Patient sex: M
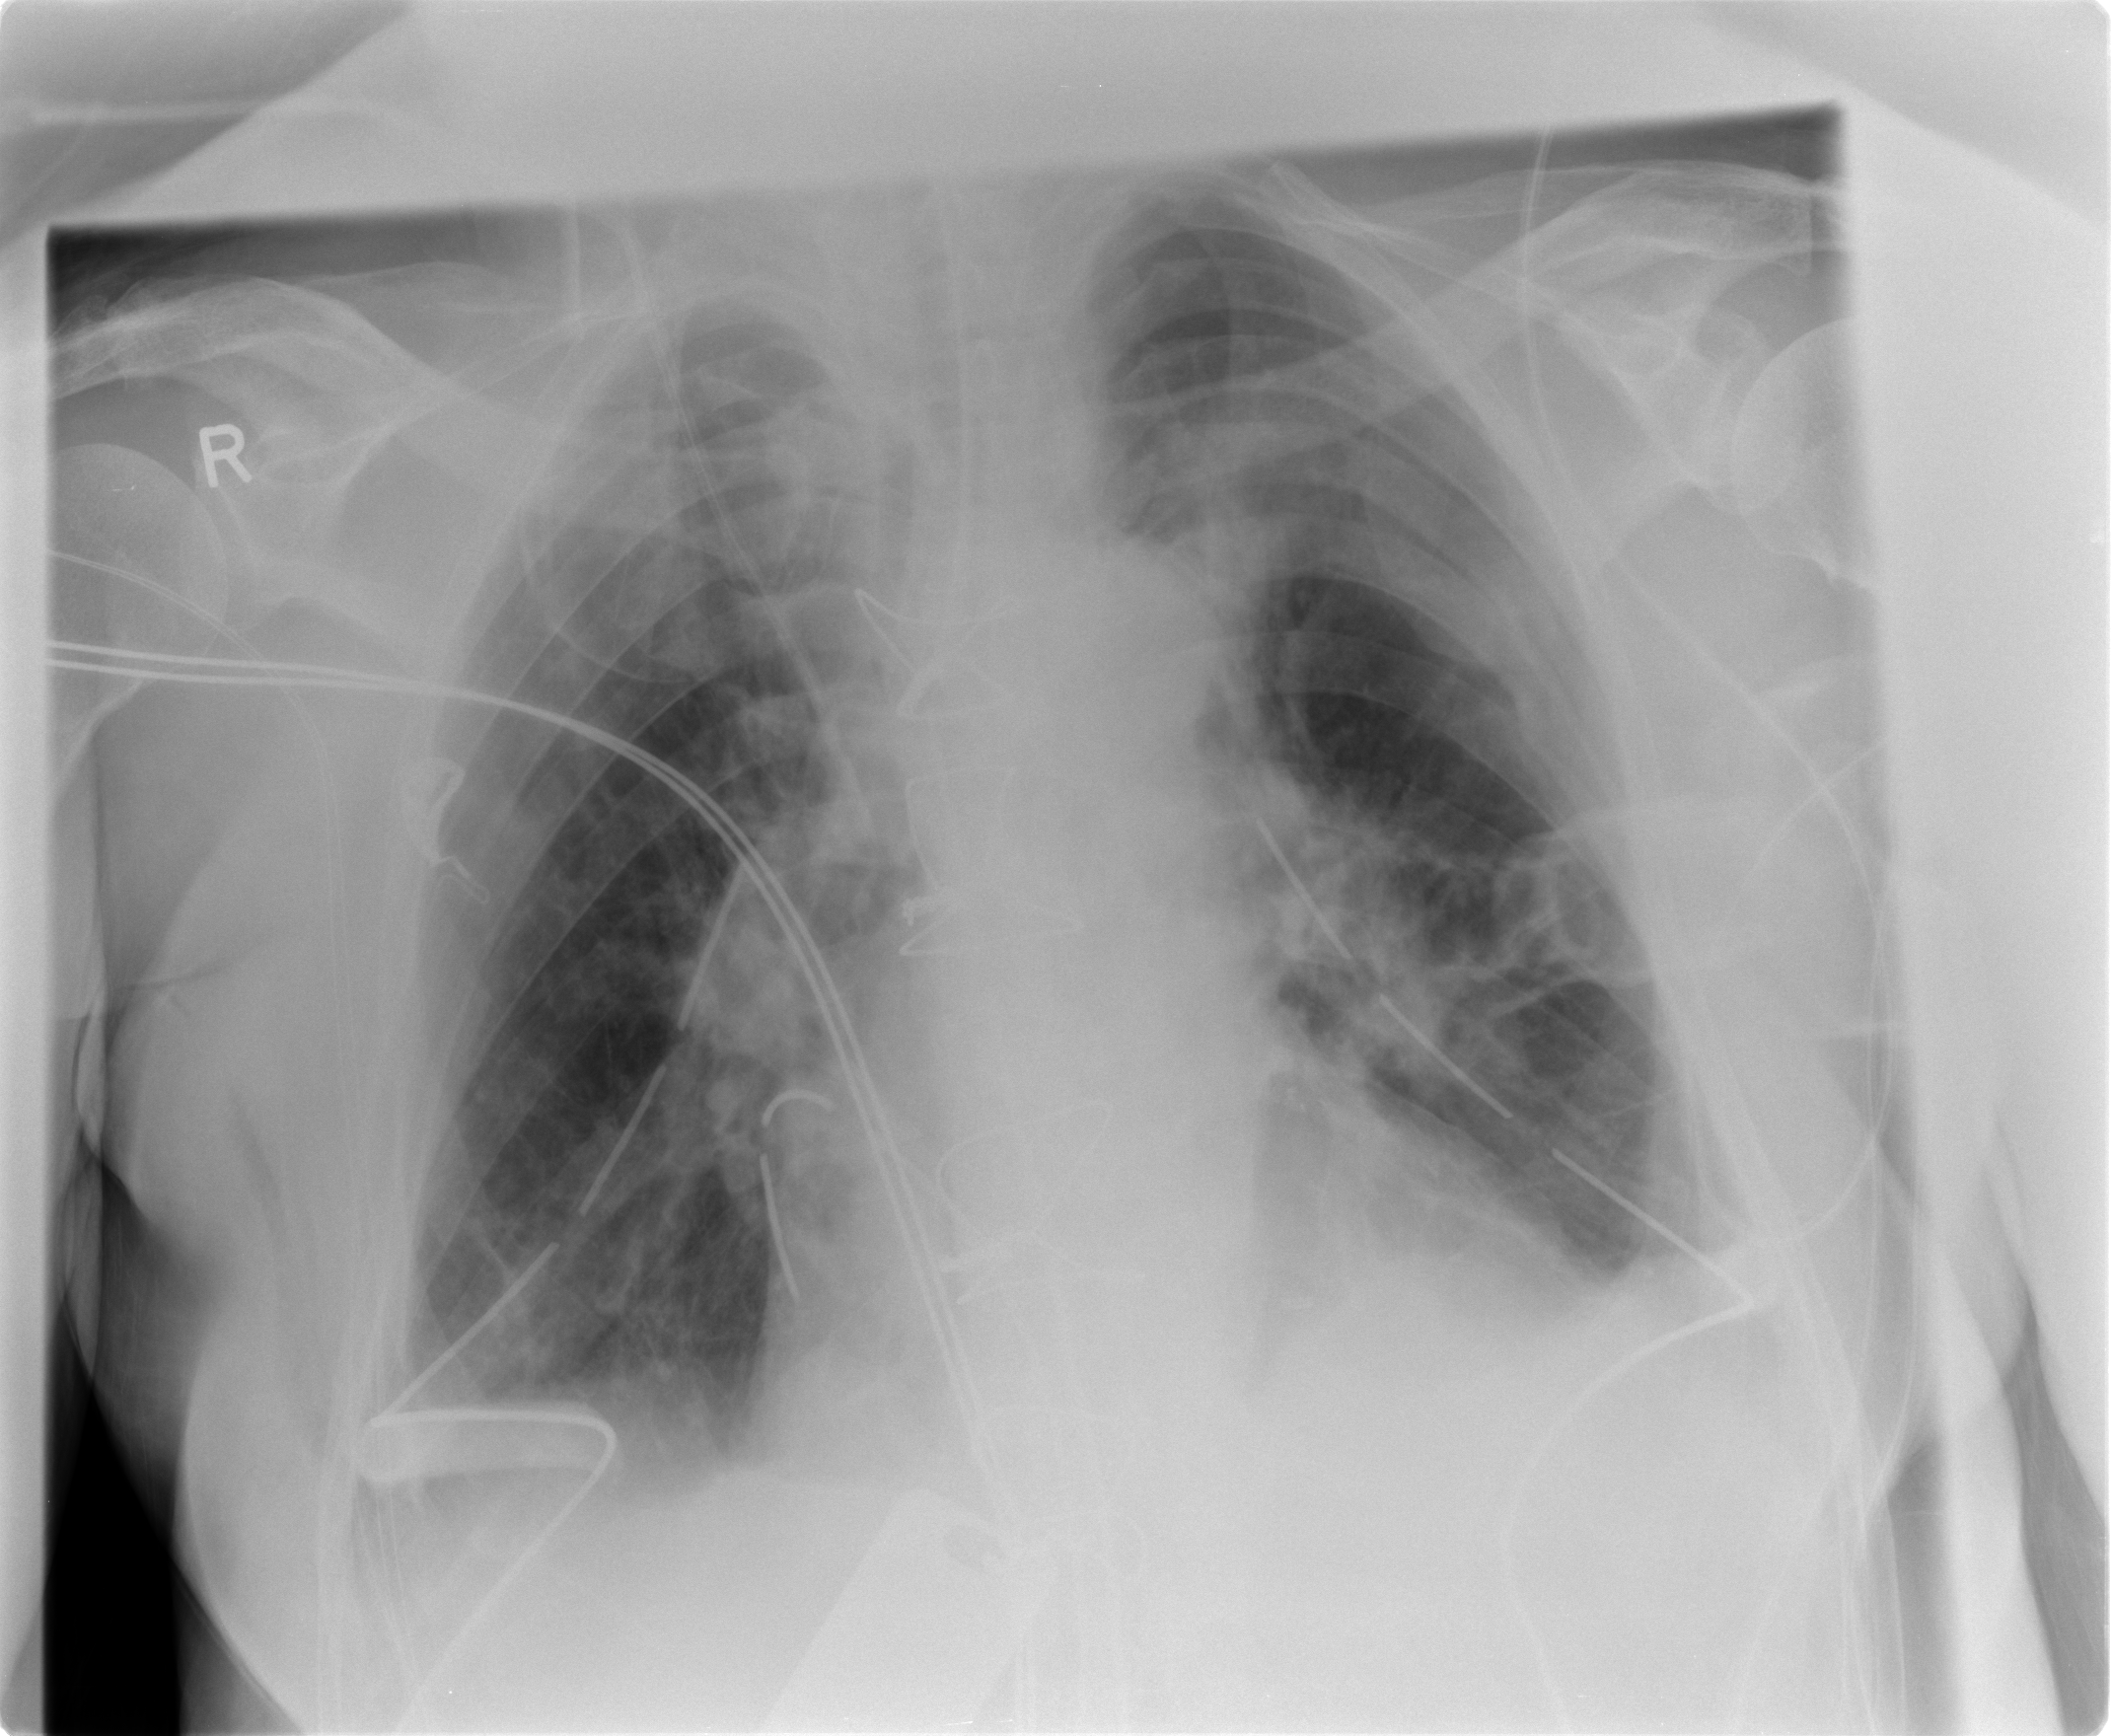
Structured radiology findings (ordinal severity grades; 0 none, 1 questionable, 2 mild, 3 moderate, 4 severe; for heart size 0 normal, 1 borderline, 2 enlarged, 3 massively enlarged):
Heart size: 2
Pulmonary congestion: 3
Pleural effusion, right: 1
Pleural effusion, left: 1
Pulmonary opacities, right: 0
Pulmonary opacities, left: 0
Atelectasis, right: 1
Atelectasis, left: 2